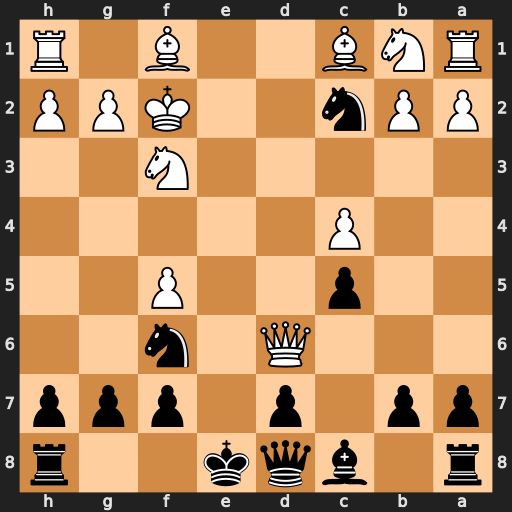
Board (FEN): r1bqk2r/pp1p1ppp/3Q1n2/2p2P2/2P5/5N2/PPn2KPP/RNB2B1R
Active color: b
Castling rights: kq
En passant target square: -
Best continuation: Ne4+ Kg1 Nxd6